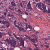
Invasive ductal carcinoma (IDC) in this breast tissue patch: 1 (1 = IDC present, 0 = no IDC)